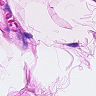
Metastatic tissue present: no